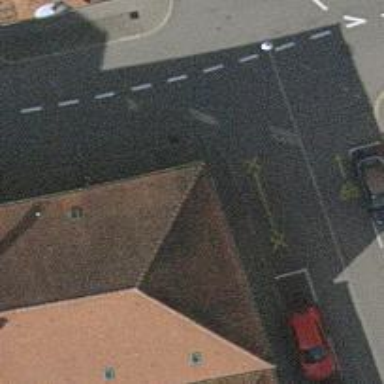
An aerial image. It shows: Post box.